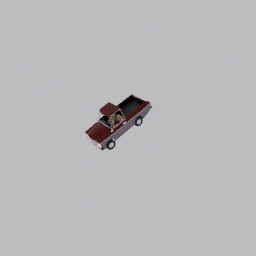
Label: mechanical